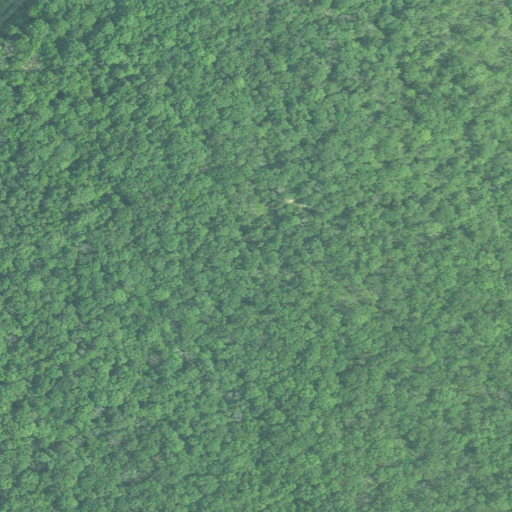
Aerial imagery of mountain in Connecticut named Mahoneys Hill containing only deciduous forest